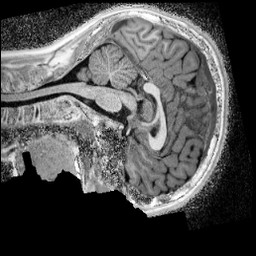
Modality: UNIT1_denoised
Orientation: sagittal
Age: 13
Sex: male
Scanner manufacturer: siemens
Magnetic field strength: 3 T
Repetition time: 4 s
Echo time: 0.00299 s